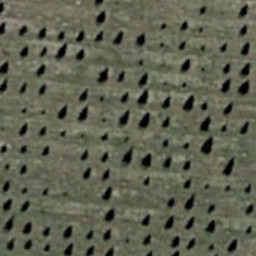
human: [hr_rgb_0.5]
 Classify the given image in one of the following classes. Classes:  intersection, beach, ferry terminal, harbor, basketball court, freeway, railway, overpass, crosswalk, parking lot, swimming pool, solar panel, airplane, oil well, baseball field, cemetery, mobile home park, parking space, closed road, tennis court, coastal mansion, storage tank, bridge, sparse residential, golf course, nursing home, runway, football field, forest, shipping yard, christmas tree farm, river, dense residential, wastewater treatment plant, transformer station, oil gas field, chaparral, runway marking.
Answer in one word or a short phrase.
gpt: christmas tree farm